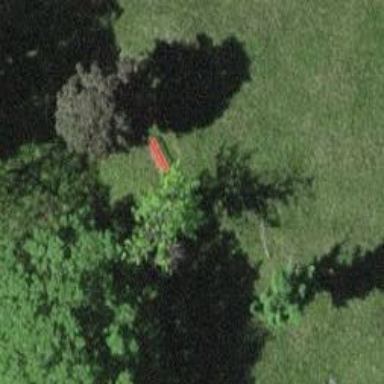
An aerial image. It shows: Bench.